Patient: sex M, age 50
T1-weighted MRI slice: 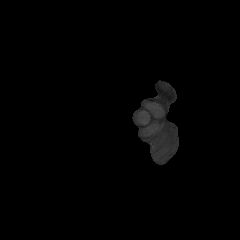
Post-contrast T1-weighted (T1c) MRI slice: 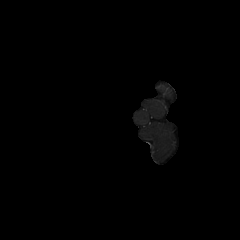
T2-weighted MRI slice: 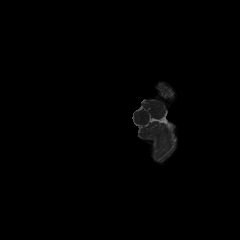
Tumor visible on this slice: no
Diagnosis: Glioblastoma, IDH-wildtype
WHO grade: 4